Question: I am getting the following error message when trying to generate Axis1.x Artifacts.
I checked and decreased the max heap size:
"C:\Program Files\SmartBear\SoapUI-5.0.0in\SoapUI-5.0.0.vmoptions"
-Xms128m
-Xmx256m

Could anyone please advise how to resolve this issue? Thanks.
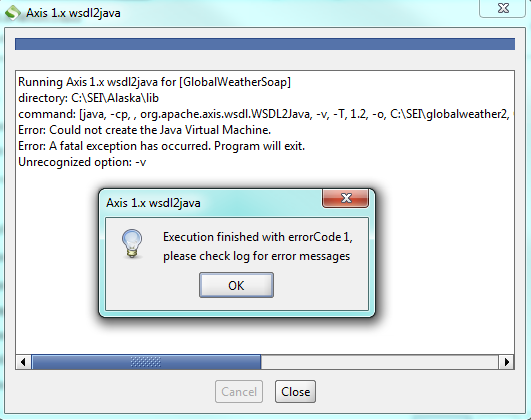
Answer: I have figured it out. I was trying to generate the class stubs from WSDL2Java (Axis 1.x).
I had to download the Axis 1.3 version and point Tools (Axis 1.3) to the Axis 1.3 installation.

I am able to generate code now.